Interaction volume radius: 5 \u00c5
Interaction volume height: 10 \u00c5
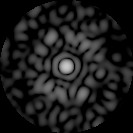
Disorder parameter: 0.8451